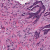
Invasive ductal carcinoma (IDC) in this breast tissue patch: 1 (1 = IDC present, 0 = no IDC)